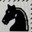
Piece: bN